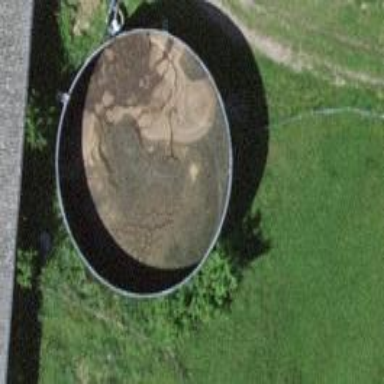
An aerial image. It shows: Silo.